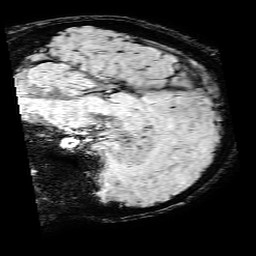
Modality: SWI
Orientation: sagittal
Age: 67
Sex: male
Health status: ill
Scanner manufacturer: philips
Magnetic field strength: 3 T
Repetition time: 0.031 s